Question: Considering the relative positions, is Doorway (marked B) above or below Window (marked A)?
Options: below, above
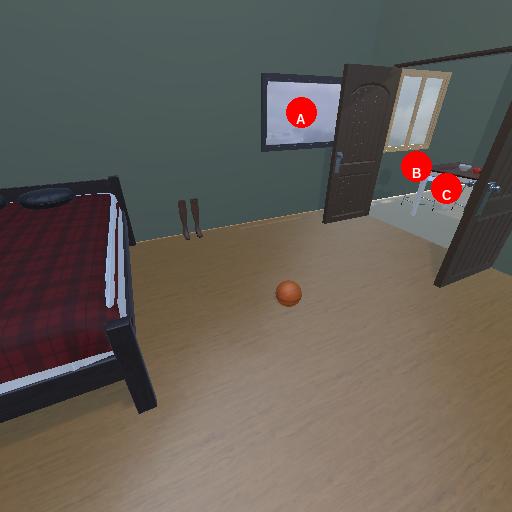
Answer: below